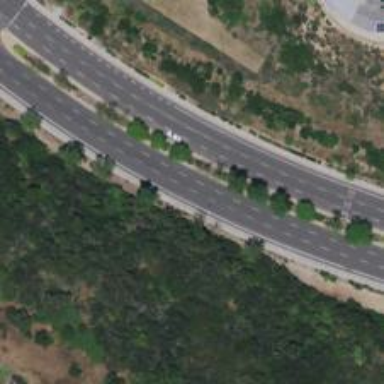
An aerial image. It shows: Secondary road with separate asphalt sidewalk.